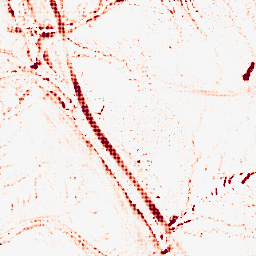
Category: morphological
Decomposition family: morphological
Decomposition parameters: operation: opening
size: 5
Upsampling method: sinc_blackman
Upsampling parameters: scale: 4
kernel_size: 4
Upsampling scale: 4